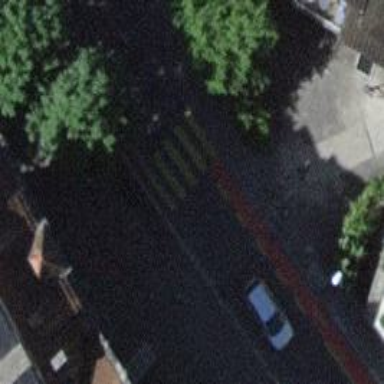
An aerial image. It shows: Pedestrian crossing with zebra markings on the footway.